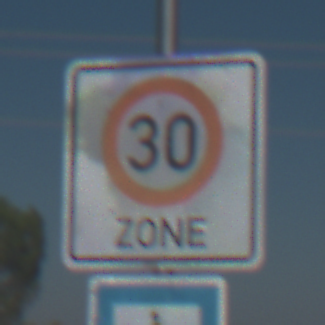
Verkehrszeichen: BeginnZone30
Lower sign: SackgasseFussgaengerDurchlaessig
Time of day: MorningAfternoon
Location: Outdoor (Special)
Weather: Clear
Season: NotSpecified
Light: Natural